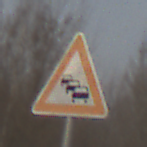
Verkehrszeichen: Stau
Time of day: MorningAfternoon
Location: Outdoor (Nature)
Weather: PartlyCloudy
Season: Winter
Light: Natural